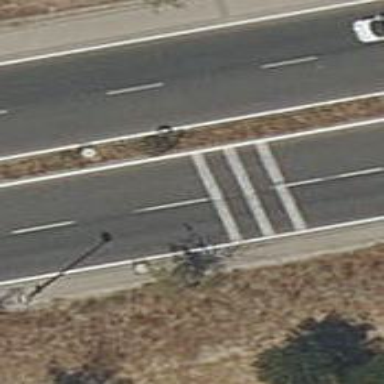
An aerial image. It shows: Rumble strip for traffic calming.